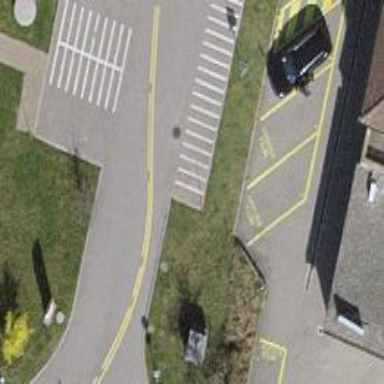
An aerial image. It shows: Asphalt footway.